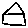
Label: house